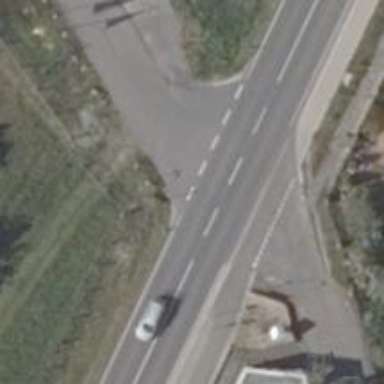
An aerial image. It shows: Primary highway with asphalt surface. There is cycle track on the left side.